Interaction volume radius: 10 \u00c5
Interaction volume height: 25 \u00c5
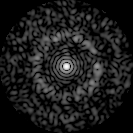
Disorder parameter: 0.8428